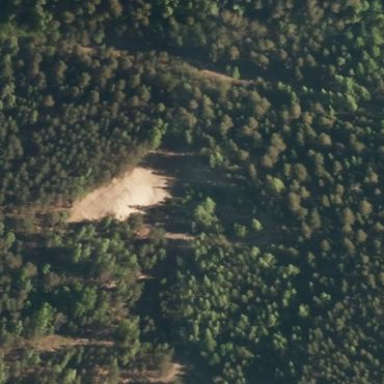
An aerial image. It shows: Natural area covered with sand.